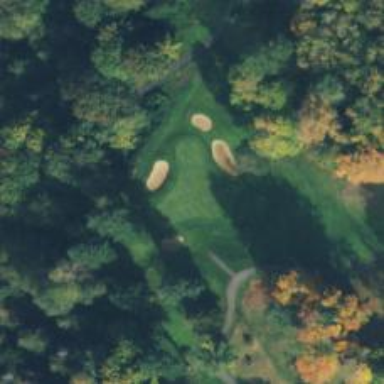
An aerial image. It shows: Golf hole on golf course.